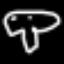
Label: mushroom